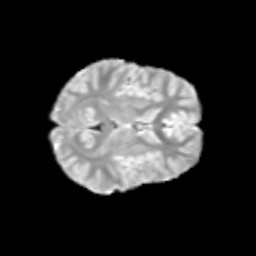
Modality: T2w
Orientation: axial
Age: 9
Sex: female
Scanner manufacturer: siemens
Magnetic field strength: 3 T
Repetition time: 3.8 s
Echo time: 0.07 s